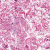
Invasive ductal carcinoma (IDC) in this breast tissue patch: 0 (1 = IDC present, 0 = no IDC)